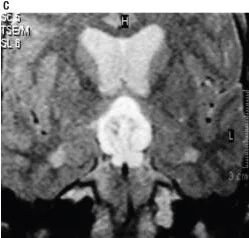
Patient 2. Magnetic resonance imaging findings: sagittal and coronal images. A suprasellar mass with heterogeneous enhancement after gadolinium administration is shown, with hypothalamic involvement and hydrocephalus. (C) The coronal FLAIR shows tumor brightness and associated obstructive hydrocephalus.
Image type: radiology (mri)